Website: apple
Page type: gifting
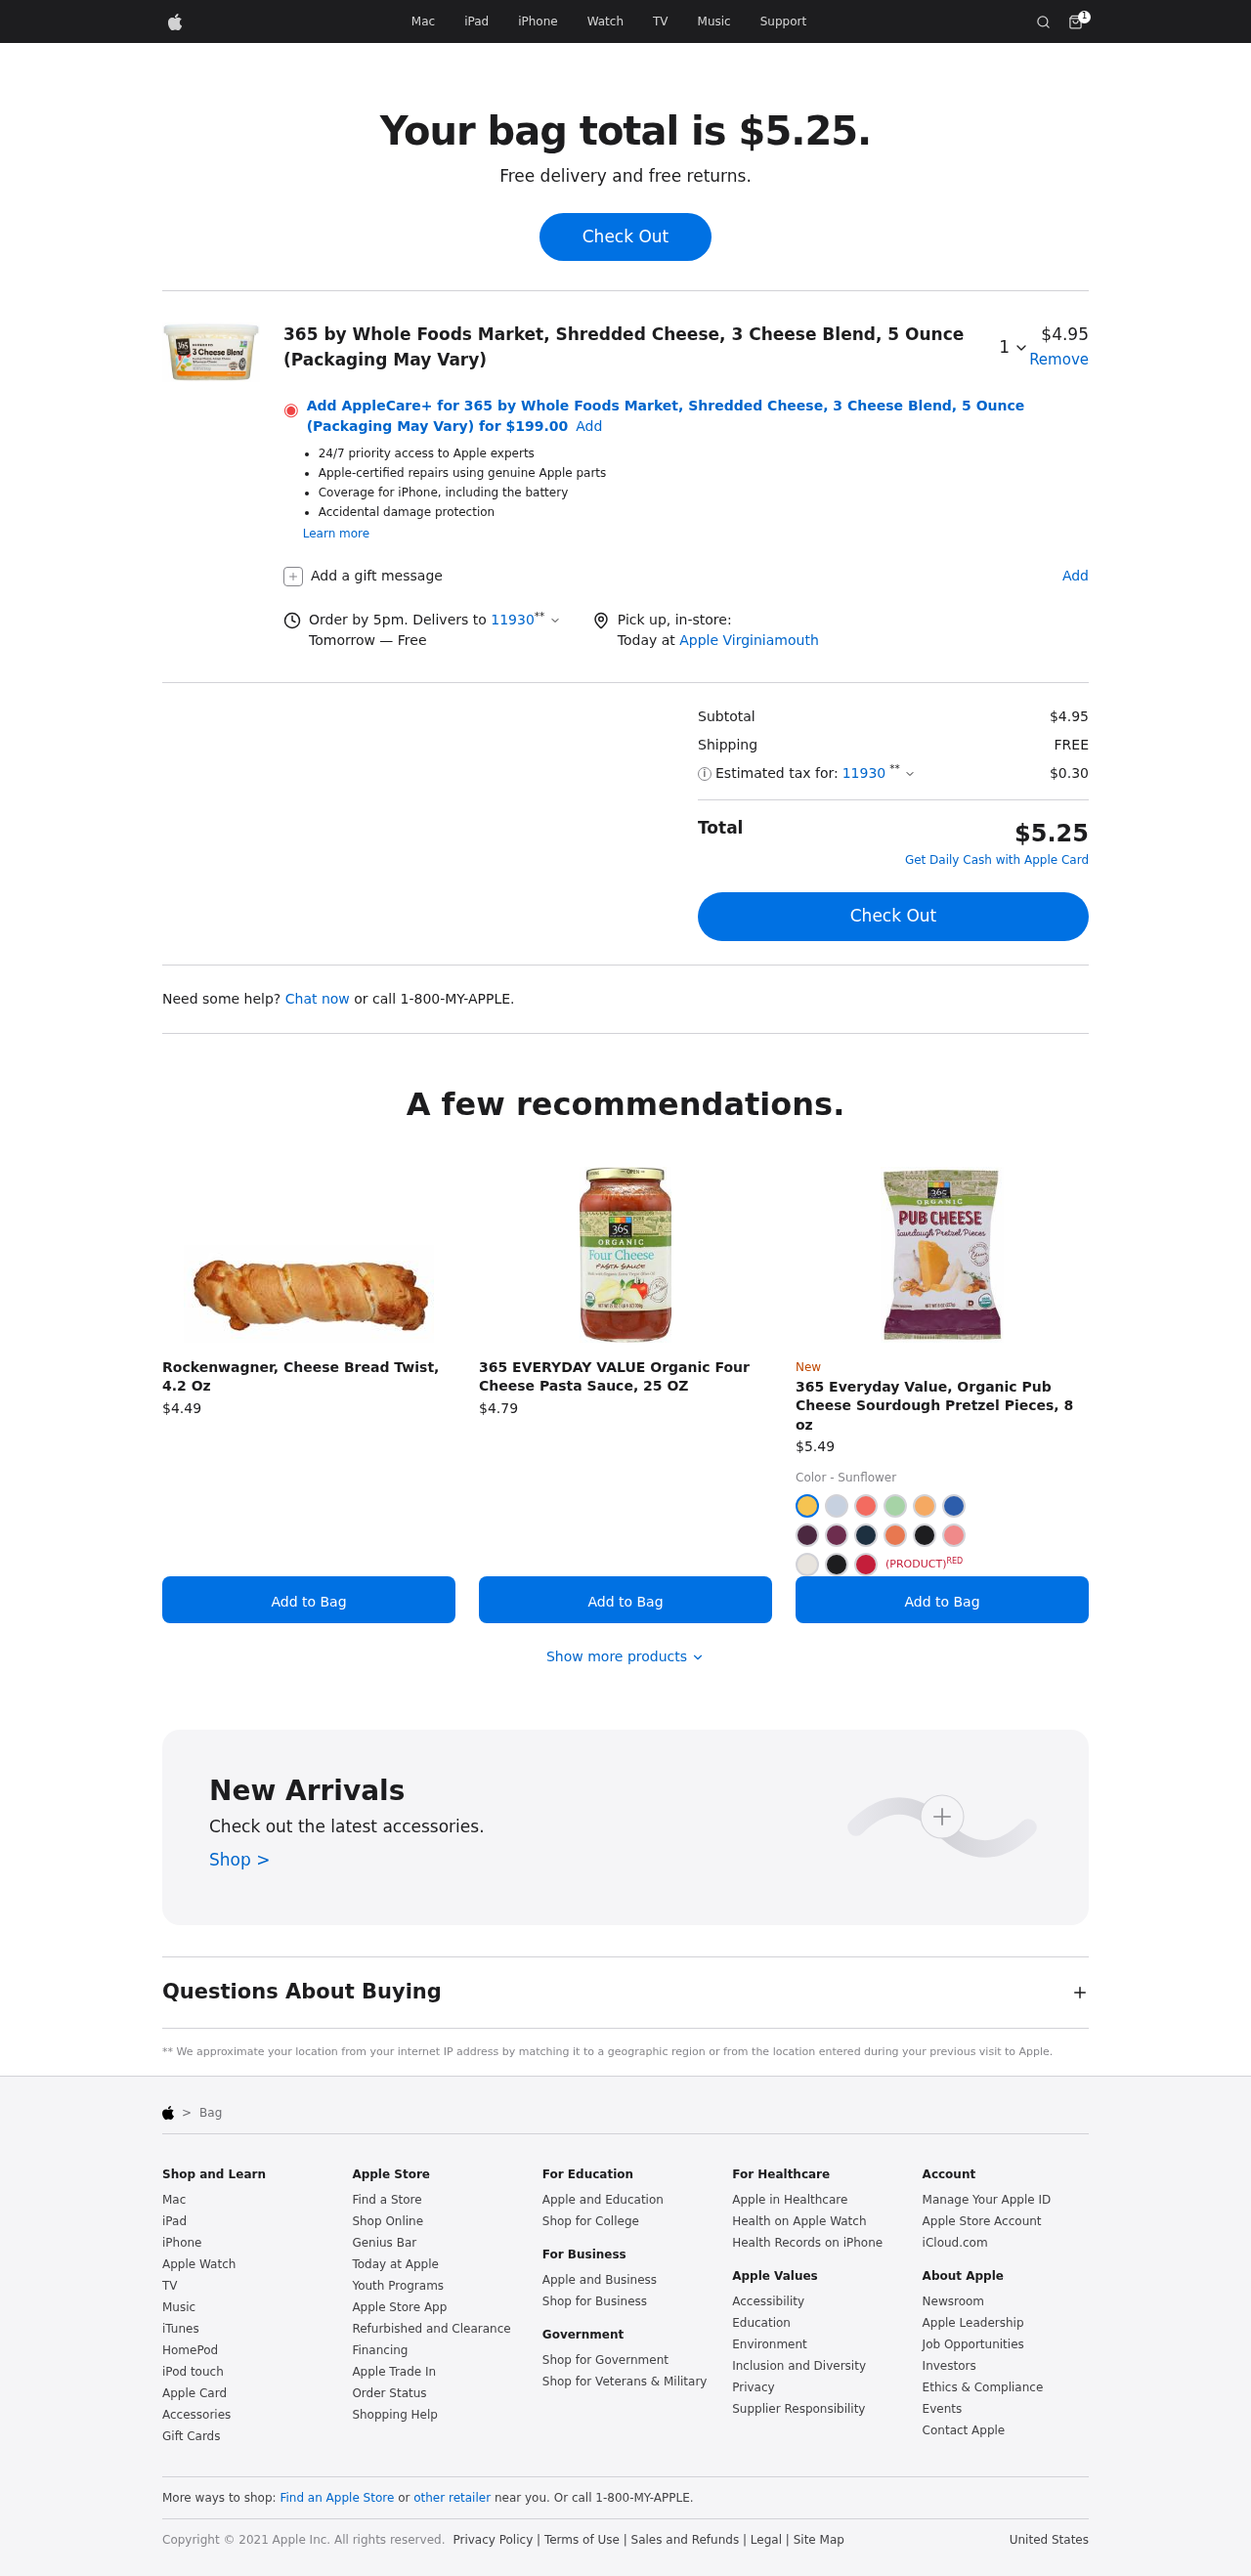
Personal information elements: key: PII_CITY
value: Virginiamouth
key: PII_POSTCODE
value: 11930
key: PII_POSTCODE_FULL
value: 11930
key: PII_POSTCODE_NUMERIC
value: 11930
Product elements: key: PRODUCT1_NAME
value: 365 by Whole Foods Market, Shredded Cheese, 3 Cheese Blend, 5 Ounce (Packaging May Vary)
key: PRODUCT1_PRICE
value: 4.95
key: PRODUCT1_QUANTITY
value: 1
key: PRODUCT2_NAME
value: Rockenwagner, Cheese Bread Twist, 4.2 Oz
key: PRODUCT2_PRICE
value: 4.49
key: PRODUCT3_NAME
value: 365 EVERYDAY VALUE Organic Four Cheese Pasta Sauce, 25 OZ
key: PRODUCT3_PRICE
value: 4.79
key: PRODUCT4_NAME
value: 365 Everyday Value, Organic Pub Cheese Sourdough Pretzel Pieces, 8 oz
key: PRODUCT4_PRICE
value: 5.49
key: PRODUCT1_APPLECARE_PRICE
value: $199.00
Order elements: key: ORDER_NUM_ITEMS
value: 1
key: ORDER_TOTAL
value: $5.25
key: ORDER_SUBTOTAL
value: $4.95
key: ORDER_SHIPPING_COST
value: FREE
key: ORDER_TAX
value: $0.30